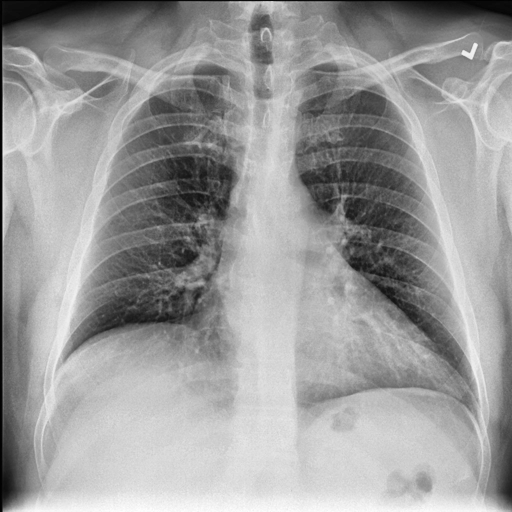
Finding: NORMAL